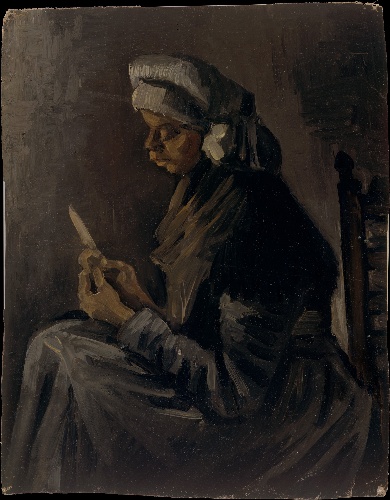
Title: The Potato Peeler (reverse: Self-Portrait with a Straw Hat)
Artist: Vincent van Gogh
Artist bio: Dutch, Zundert 1853–1890 Auvers-sur-Oise
Date: 1885
Object type: Painting
Classification: Paintings
Medium: Oil on canvas
Dimensions: 16 x 12 1/2 in. (40.6 x 31.8 cm)
Department: European Paintings
Credit line: Bequest of Miss Adelaide Milton de Groot (1876-1967), 1967
Accession year: 1967
Repository: Metropolitan Museum of Art, New York, NY
Tags: Women